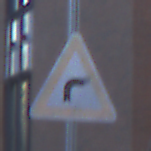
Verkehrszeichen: KurveRechts
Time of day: SunriseSunset
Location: Outdoor (Urban)
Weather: Clear
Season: NotSpecified
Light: Natural